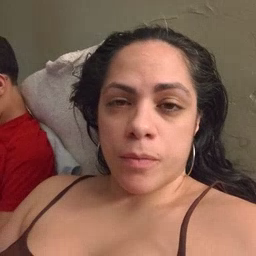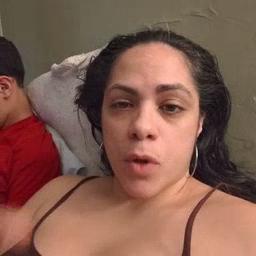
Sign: close